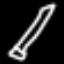
Label: pencil